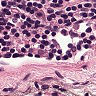
Metastatic tissue present: no